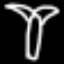
Label: palm tree